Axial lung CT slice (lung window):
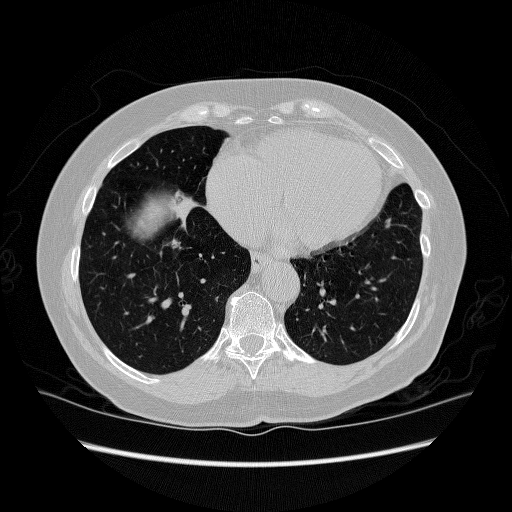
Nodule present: no